Question: I have a table view which display the contacts from array. I setup the table view delegates by follows.
'''
-(NSInteger)numberOfSectionsInTableView:(UITableView *)tableView{
return 1;
}
- (NSInteger)tableView:(UITableView *)tableView numberOfRowsInSection:(NSInteger)section {
return [contactArray count];
}
- (UITableViewCell *)tableView:(UITableView *)tableView cellForRowAtIndexPath:(NSIndexPath *)indexPath
{
static NSString *simpleTableIdentifier = @"ContactCell";
UITableViewCell *cell = [tableView dequeueReusableCellWithIdentifier:simpleTableIdentifier];
if (cell == nil) {
cell = [[UITableViewCell alloc] initWithStyle:UITableViewCellStyleSubtitle reuseIdentifier:simpleTableIdentifier];
}
cell.textLabel.text = [contactArray objectAtIndex:indexPath.row];
return cell;
}
-(CGFloat)tableView:(UITableView *)tableView heightForRowAtIndexPath:(NSIndexPath *)indexPath
{
return 60.0;
}
'''
But the first cell in the table view always empty. It starts display only from second cell. I thought it may be header view. So I removed the header using the following delegate methods.
'''
- (CGFloat)tableView:(UITableView *)tableView heightForHeaderInSection:(NSInteger)section
{
return 0.0;
}
'''
But still have the problem. I attached the screenshot about this issue.
Any help will be appreciated.
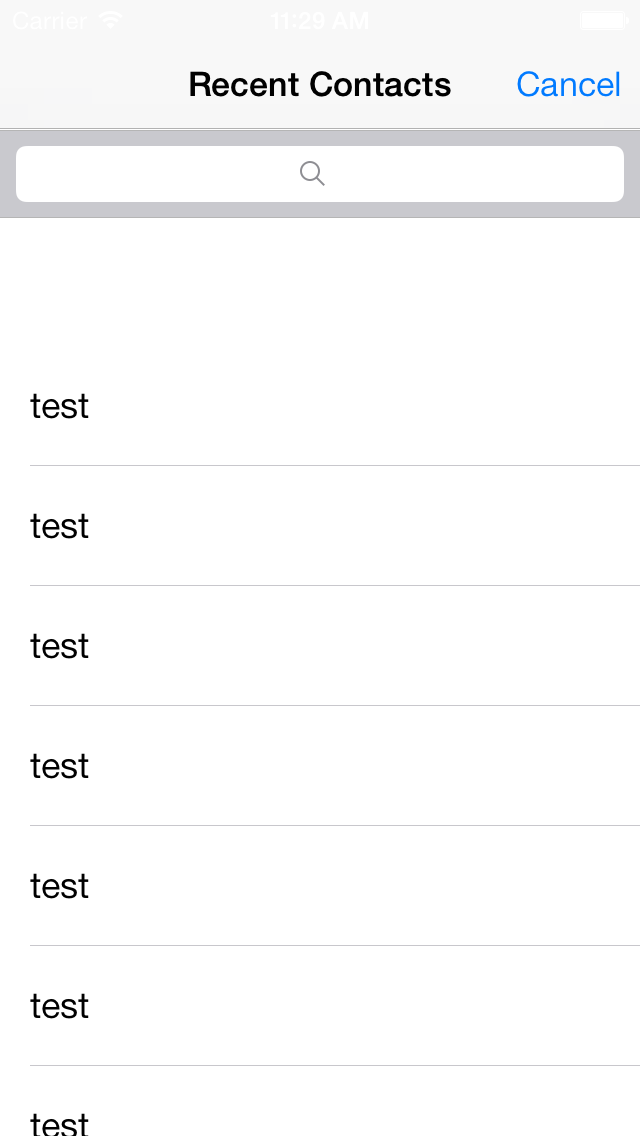
Answer: Your 'TableView' is fine and it is working correctly, this is due to some other problem that is included in 'iOS 7', that automatically scroll insets. To solve this problem, go to your storyboard and select the viewcontroller in which your 'TableView' is and select the 'ViewController' and select the 'Properties' of that 'ViewController', and uncheck this checkbox, which is read as 'Adjust ScrollView Insets'. See this screen shot,